Question: I'm looking for a simple solution, on how to Unlist (delete) a package from Nuget library with all of it's versions.
I'm asking this, because manually I can do this 1 version at a time for 1 package. And I have lots of packages with ~20+ versions each ..
Please help.
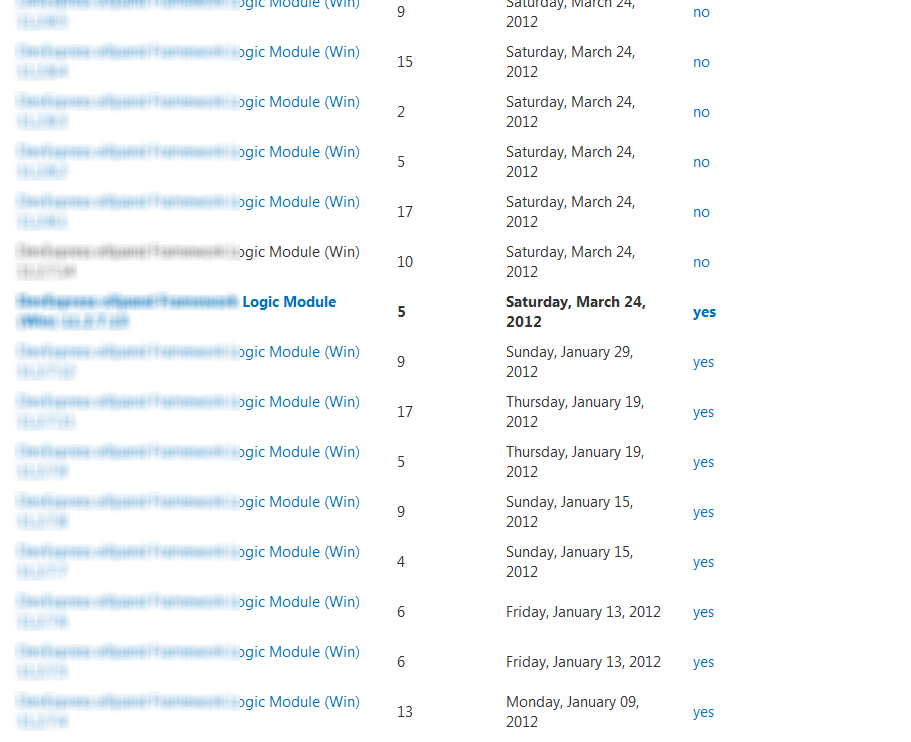
Answer: You could write a batch script to call 'nuget delete', iterating over all your packages - see <URL>
e.g.
'nuget delete MyPackage 1.1 -NoPrompt'
'nuget delete MyPackage 1.2 -NoPrompt'
etc. Pretty straightforward with grep or a search/replace in a text editor.